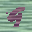
Label: 9